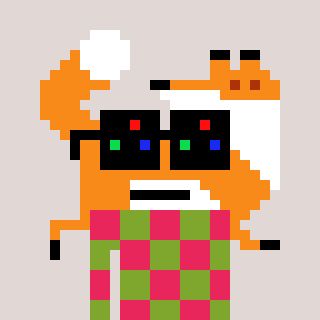
a pixel art character with square black sunglasses, a fox-shaped head and a slimegreen-colored body on a warm background